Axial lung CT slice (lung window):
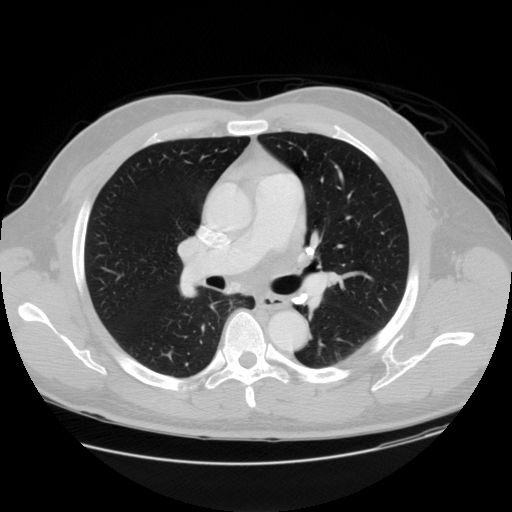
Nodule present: no